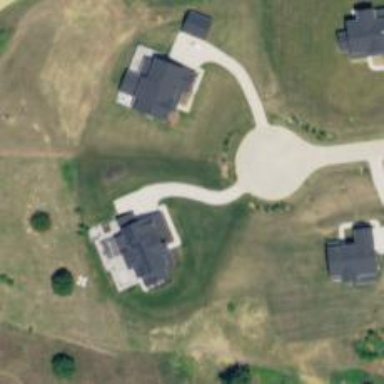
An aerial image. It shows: Driveway.